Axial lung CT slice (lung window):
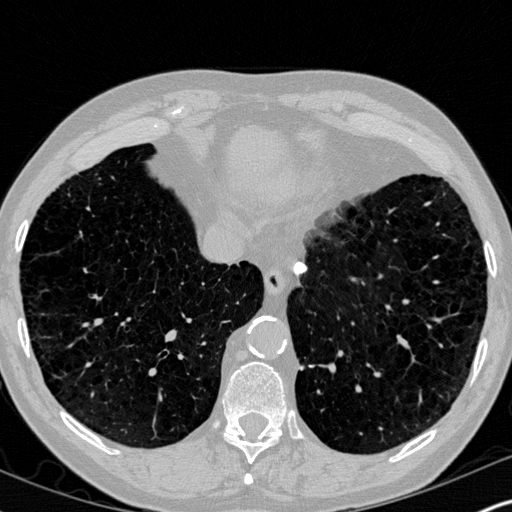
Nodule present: yes
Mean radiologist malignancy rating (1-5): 1